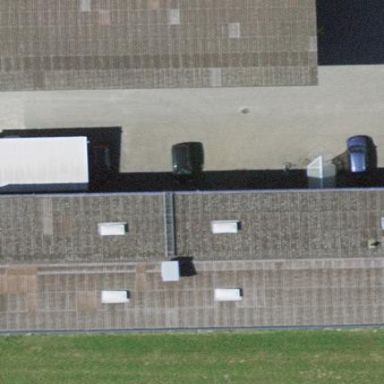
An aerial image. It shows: Gabled roof house.